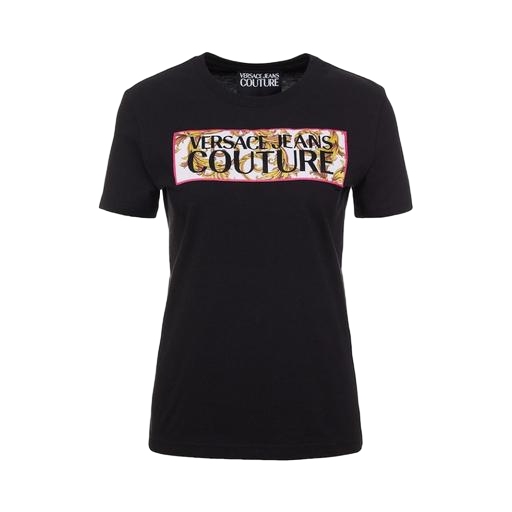
black floral logo t-shirt, multicolor logo print t-shirt, multicolor logo-print t-shirt, white background